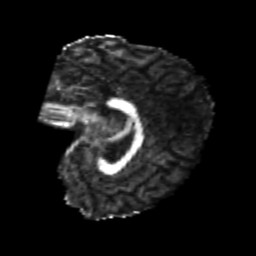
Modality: FA
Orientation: sagittal
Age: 23
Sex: female
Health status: healthy
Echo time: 0.074 s